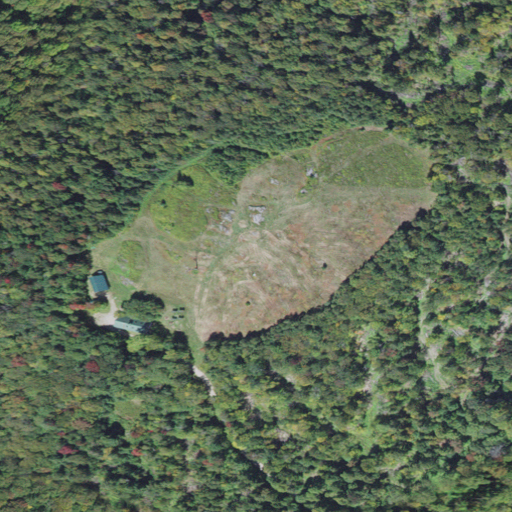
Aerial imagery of mountain in Vermont named South Hill containing deciduous forest, shrub, mixed forest, evergreen forest, open development, and low intensity development